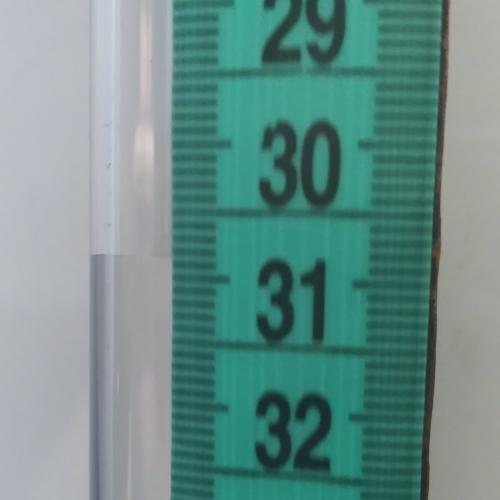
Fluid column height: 30.9 cm